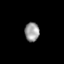
Tissue: skin
Cell type: Fibroblasts
Senescence score: 0.7297
Nuclear area (px): 273
Mean DAPI intensity: 153.615